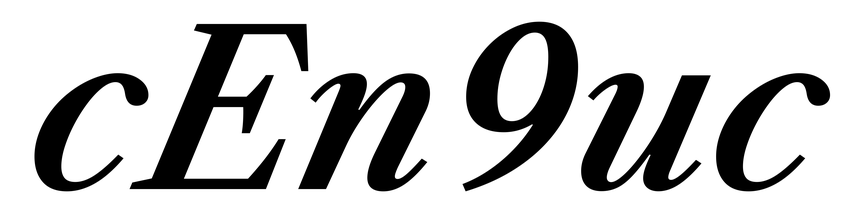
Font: LibreCaslonText-Italic_SemiBold_Italic